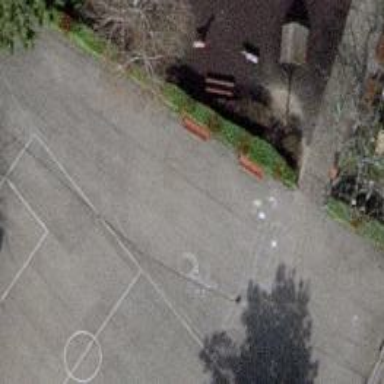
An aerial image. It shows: Bench.